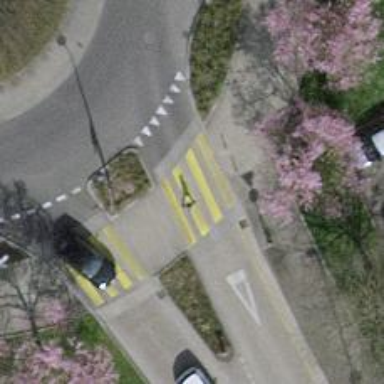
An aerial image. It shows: Uncontrolled zebra crossing with yellow markings.